Question: Hey I need some help here with my array. I can see that with 'document.getElementById' that it catches my values, but I want the value to be a background style in a div. I know it looks very messed with '<li>' and a '<div>' inside of that but I'm really lost and I can't get it to work.
I need to make a element for every item in the array and give them of them the value as a background-color.
If what I'm asking doesn't make sense, I'm sorry as it's very late ;-)
'''
var noteColors = [
{ name: "red", value: "#FF396D" },
{ name: "green", value: "#C6DD2A" },
{ name: "blue", value: "#55C7F0" },
{ name: "purple", value: "#F64FC2" },
{ name: "yellow", value: "#F6DC2C" }];
'''
'''
<div id="note_colors_wrapper">
<script type="text/javascript">
var index;
var text = "<ul id='colorss'>";
for (index = 0; index < noteColors.length; index++) {
text += "<li class='ol'>" + noteColors[index].value + "</li>";
}
text += "</ul>";
document.getElementById("note_colors_wrapper").innerHTML = text;
$(".ol").append("<div id='lo' style=background-color:" +
noteColors[index].value + ";></div>");
</script>
</div>
'''
The end result should be like this

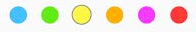
Answer: I'd start be rethinking the structure slightly, you probably don't want your script tag inside the element whose contents you are trying to replace.
In the interests of both speed an maintainability, it makes more sense to use the HTMLElement API to create your elements. This involves using methods like 'document.createElement' and 'element.appendChild' rather than building your elements as strings and using '.innerHTML'
Finally, adding some of the functional array methods to your code will do a lot to simplify your solution.
<URL> can be used to transform each item in an array, using a function of your choice.
<URL> can be used to loop over your array, without having to worry about index variables.
'''
var items = noteColors.map(function(color) {
var li = document.createElement('li');
li.style.backgroundColor = color.value;
return li;
});
var list = document.createElement('ul');
list.setAttribute('id', 'colors');
items.forEach(list.appendChild);
var wrapper = document.getElementById('note_colors_wrapper');
wrapper.appendChild(list);
'''